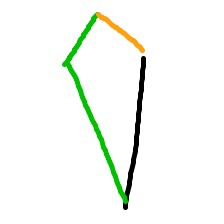
Shape: kite